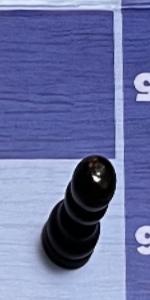
Label: Pawn_Black